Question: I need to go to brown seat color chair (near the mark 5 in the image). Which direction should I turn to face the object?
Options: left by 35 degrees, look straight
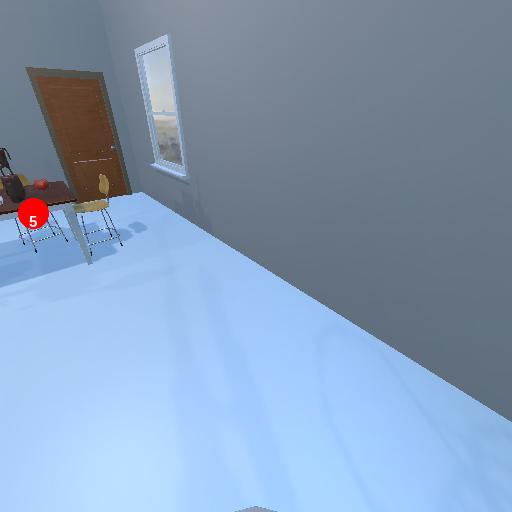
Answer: left by 35 degrees